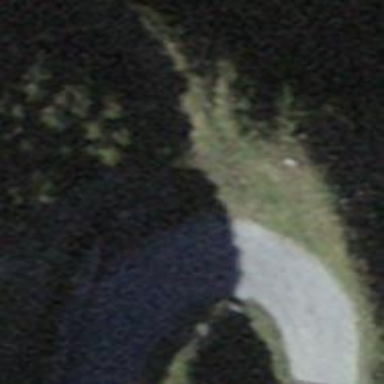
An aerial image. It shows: Gravel track with grade2 tracktype.